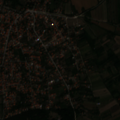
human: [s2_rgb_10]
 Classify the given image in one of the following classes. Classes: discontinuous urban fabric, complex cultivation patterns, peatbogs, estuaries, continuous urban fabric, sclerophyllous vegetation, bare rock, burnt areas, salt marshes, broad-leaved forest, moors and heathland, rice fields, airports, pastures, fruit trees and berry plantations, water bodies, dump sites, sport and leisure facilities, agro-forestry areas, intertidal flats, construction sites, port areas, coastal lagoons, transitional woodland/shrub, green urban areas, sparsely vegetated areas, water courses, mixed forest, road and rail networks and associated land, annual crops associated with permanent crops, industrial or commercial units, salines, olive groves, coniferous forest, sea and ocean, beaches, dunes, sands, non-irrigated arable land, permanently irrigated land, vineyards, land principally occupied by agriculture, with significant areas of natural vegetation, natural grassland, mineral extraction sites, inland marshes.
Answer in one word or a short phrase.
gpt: discontinuous urban fabric, non-irrigated arable land, land principally occupied by agriculture, with significant areas of natural vegetation, transitional woodland/shrub